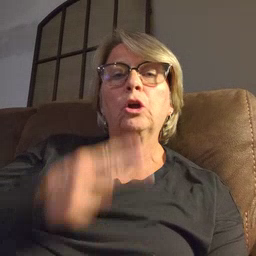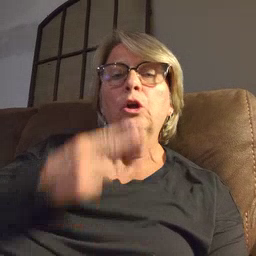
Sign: bird